Interaction volume radius: 5 \u00c5
Interaction volume height: 15 \u00c5
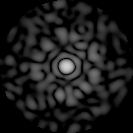
Disorder parameter: 0.8014